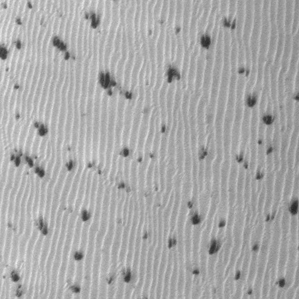
Label: frost